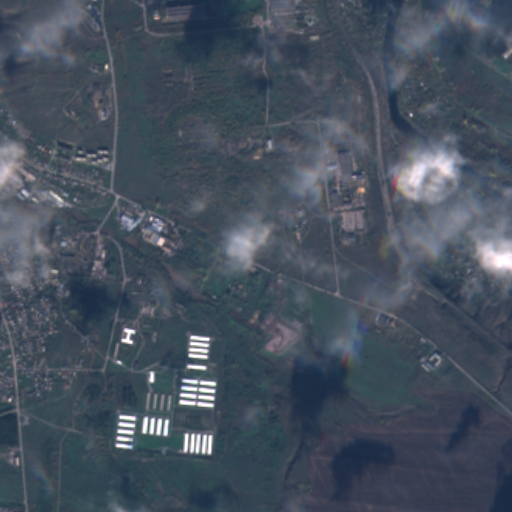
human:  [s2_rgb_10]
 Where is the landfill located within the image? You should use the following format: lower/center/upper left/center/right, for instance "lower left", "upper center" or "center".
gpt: The landfill is located in the lower center of the image.
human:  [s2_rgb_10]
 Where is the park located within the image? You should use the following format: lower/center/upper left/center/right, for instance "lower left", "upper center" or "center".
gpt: The park is located in the upper left of the image.
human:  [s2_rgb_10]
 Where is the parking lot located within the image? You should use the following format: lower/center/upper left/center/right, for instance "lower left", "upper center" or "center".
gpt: The parking lot is located in the upper left of the image.
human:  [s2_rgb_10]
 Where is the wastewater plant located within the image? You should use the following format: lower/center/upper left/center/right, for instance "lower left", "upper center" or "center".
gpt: The wastewater plant is located in the center of the image.
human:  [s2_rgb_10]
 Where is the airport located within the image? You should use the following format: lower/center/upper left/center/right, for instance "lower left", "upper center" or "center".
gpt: There is no airport in the image.